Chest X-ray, AP view. Patient: 26 years old, sex M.
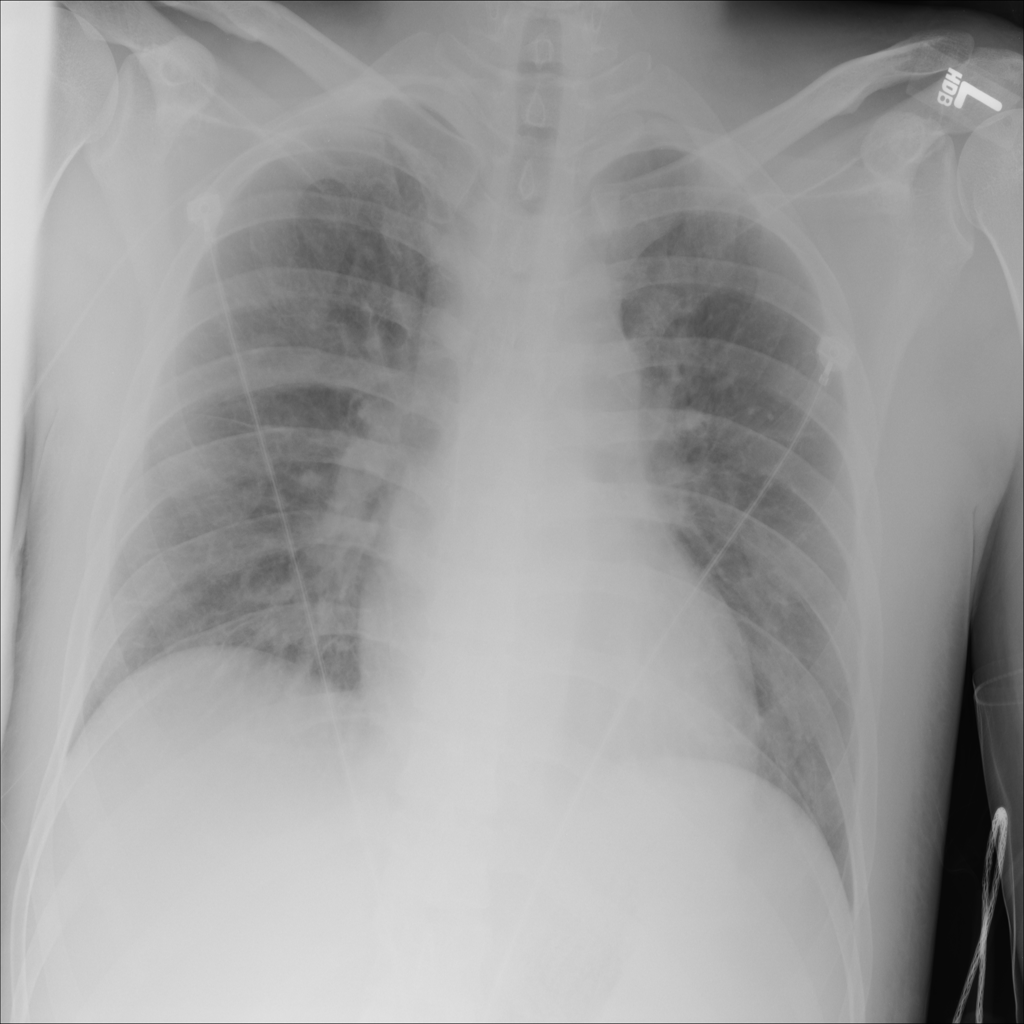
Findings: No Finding